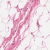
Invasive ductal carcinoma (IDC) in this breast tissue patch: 0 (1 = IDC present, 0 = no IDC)